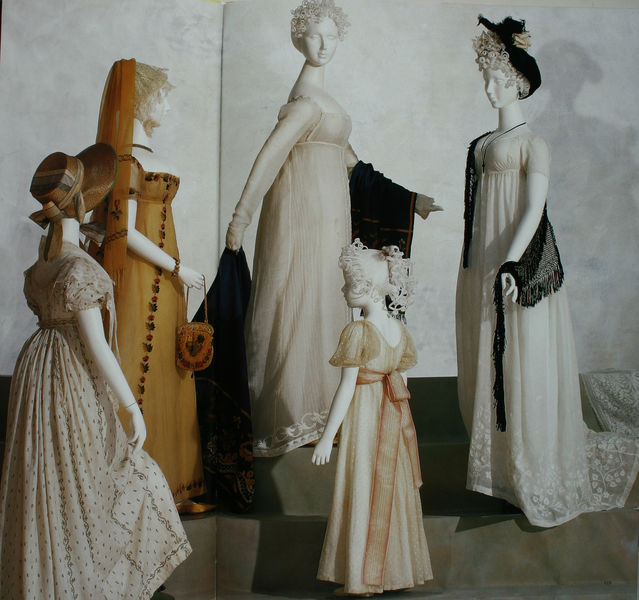
Titel: Kleider und Kinderkleid
Standort: Kyoto (Japan)
Institution: Kyoto Costume Institute
Schlagwörter: gruppe, schatten, umhang, weiß, frauen, gelb, mädchen, ocker, blumen, braun, brust, busen, damen, frankreich, grau, hut, hüte, jahrhundertwende, kleid, kleider, orange, raum, schaufenster, schmuck, schwarz, gürtel, rose, schal, schleier, tuch, beige, haube, mode, muster, schleife, jacke, band, barock, gesicht, kleidung, spitze, fünf, boden, haare, kostüm, pose, stickerei, stoff, stoffe, tücher, familie, gewänder, kind, saum, spitzen, locken, perlen, puffärmel, rosa, kinder, skulptur, schleppe, spanien, taille, brüste, ecke, tüll, kette, haarband, figuren, treppe, treppen, dekor, stufen, plastik, transparent, stola, dekolleté, foto, fotografie, photographie, porzellan, scherpe, tasche, modelle, puppen, photo, biedermeier, farbfoto, durchsichtig, schwartz, kostüme, museum, gips, empire, taschen, installation, eleganz, mamor, europa, historisch, photografie, kapotte, schaufensterpuppe, damenmode, kyoto, kunststoff, chiffon, napoleonisch, festkleid, frauenkleider, kleder, schaufensterpuppen, damenkleider, hohe taille, chemise, festkleidung, gesicht7, josephin, manecains, manequins, túcher